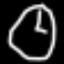
Label: clock